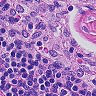
Metastatic tissue present: no